Question: I have a contour plot with data that goes from -90 to 90 degrees. for now i am using jet so I have a map that looks like this
I have been asked to change the colormap so that instead of having a gradient, I have a fixed color for each 5 degress (so I believe 36 colors). Also i was thinking of maybe having same colors for the interval [5 10] and [-10 -5], and so on if that makes sense.
My code is quite long because i have a lot of data to process, but that's part of it just so you can see what function i am using to plot this
'''
%%
x1=data(:,5); %x location
y1=data(:,16); %y location
z1=phi*90; %angle phi
z2=gamma*90; %angle gamma
n=300; precision of grid
%Create regular grid across data space
[X,Y] = meshgrid(linspace(min(x1),max(x1),n), linspace(min(y1),max(y1),n));
figure(3);
contourf(X,Y,griddata(x1,y1,z1,X,Y),100,'EdgeColor', 'None')
%title('Variation of In-plane angle \phi')
axis equal
axis ([0 8000 0 12000])
axis off
h=colorbar;
caxis([-90 90])
set(h, 'YTick', [-90:15:90])
'''
Does anyone know how to create this colorbar?
Cheers
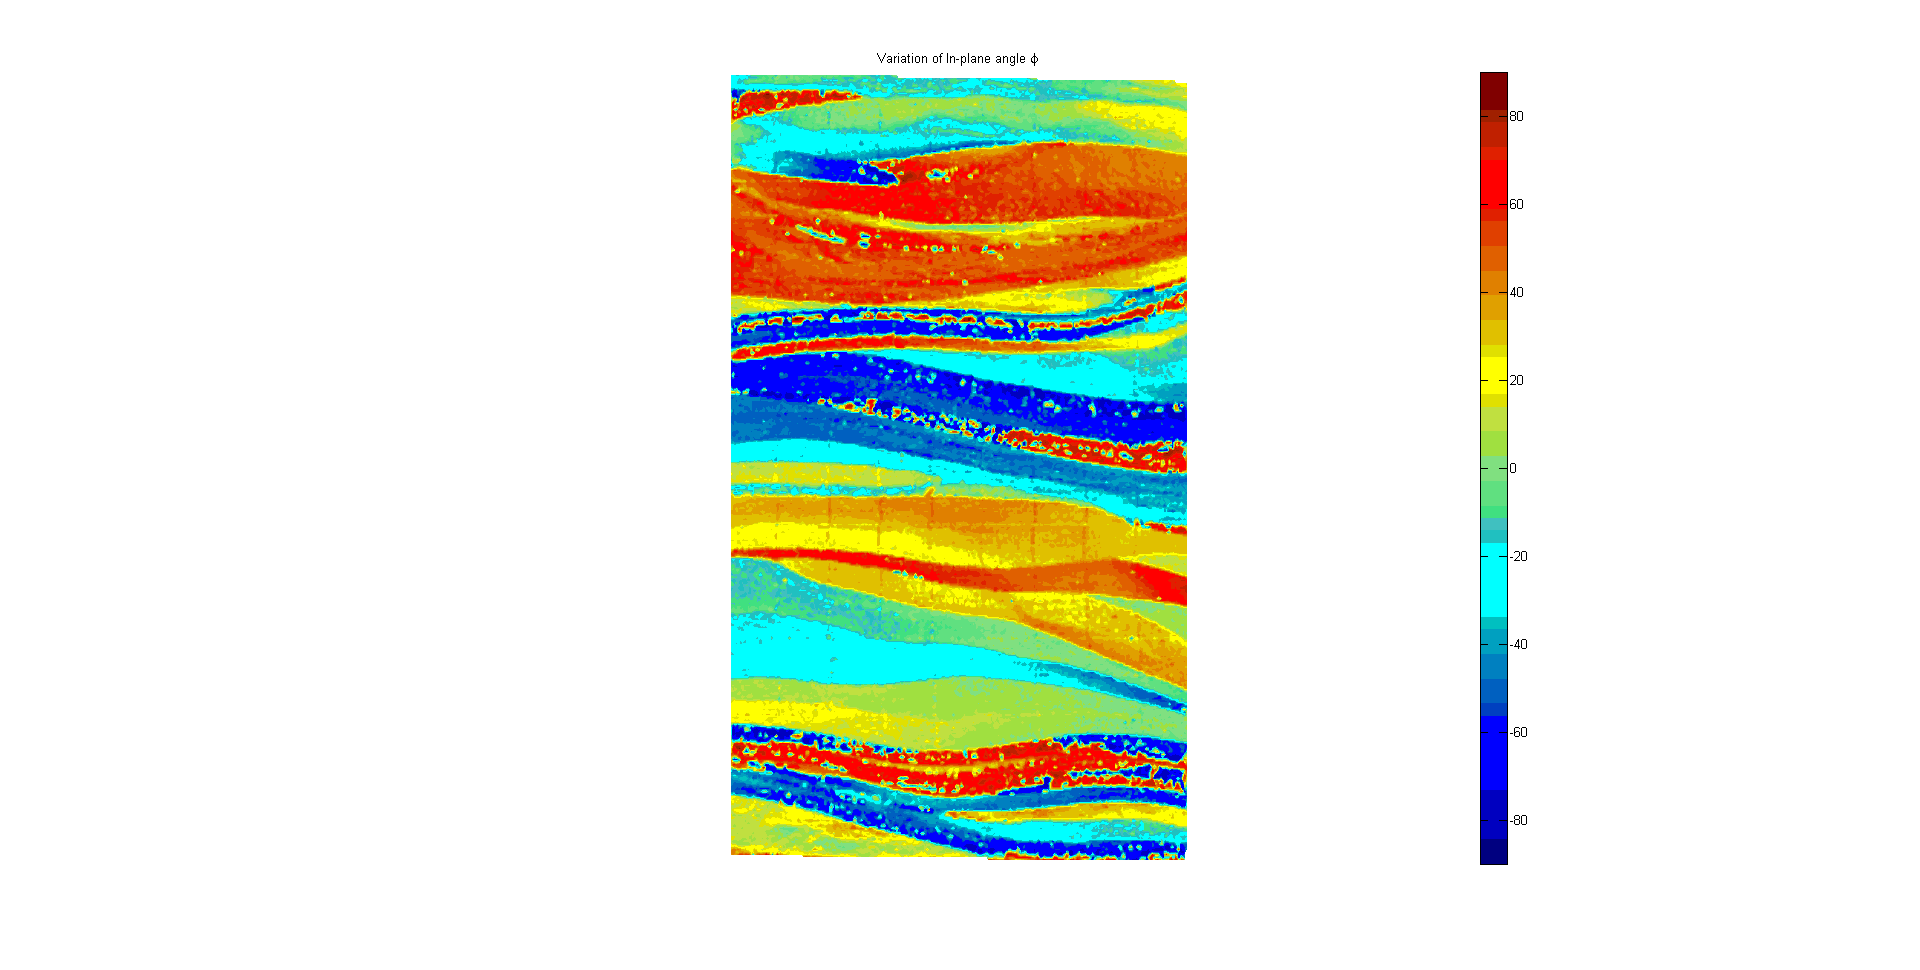
Answer: Every colormap-generating function in Matlab, including 'jet', takes an argument that specifies how many colormap entries there should be. In your case, you want 180 / 5 = 36 discrete colors:
'''
colormap(jet(36))
'''
To make sure the 36 colors cover exactly the 5 degree steps, set the color axis explicitly:
'''
caxis([-90 90])
'''
The result looks e.g. like this: